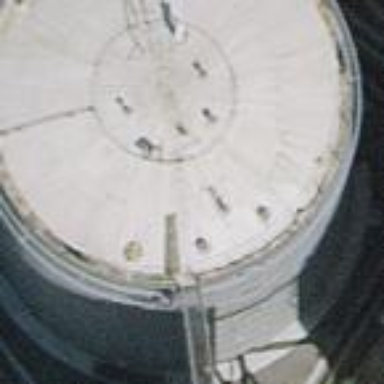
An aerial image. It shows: Building with storage tank.